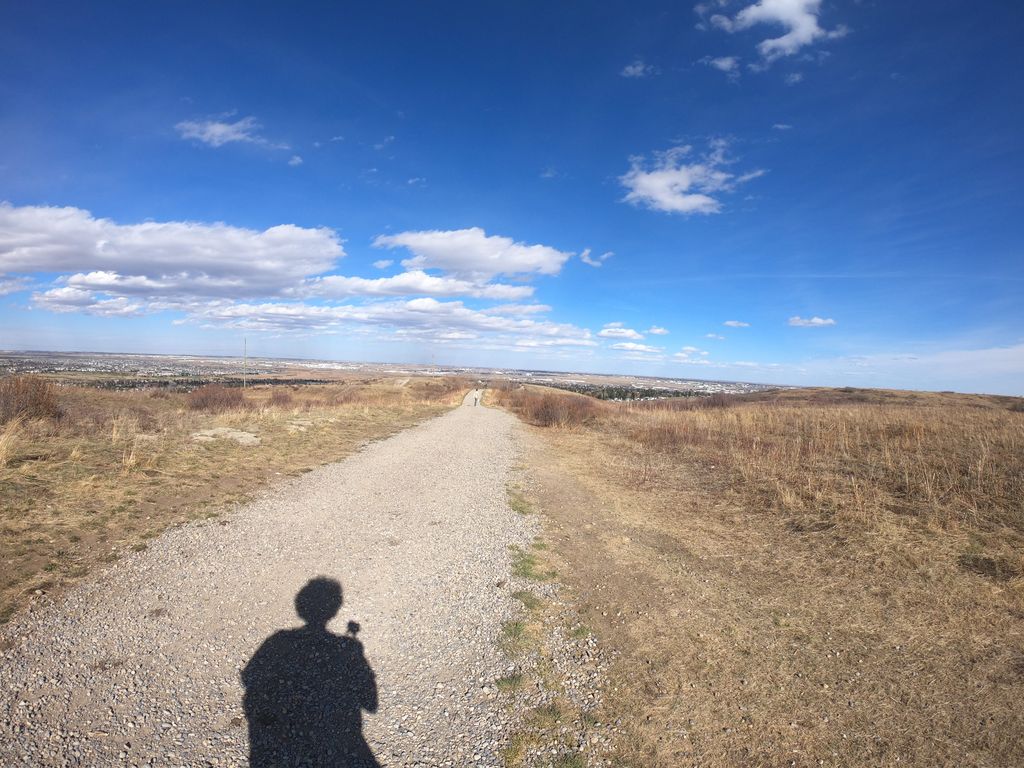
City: calgary